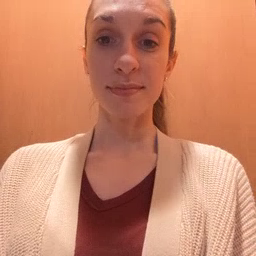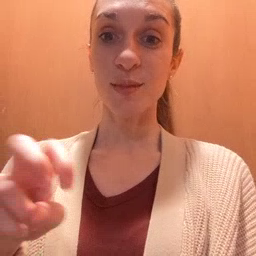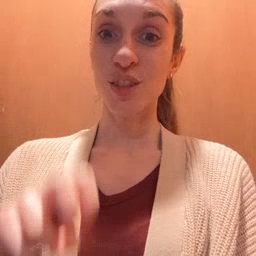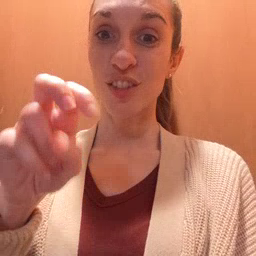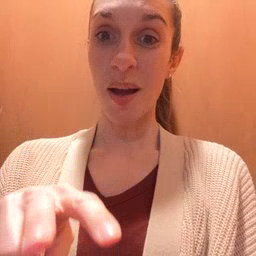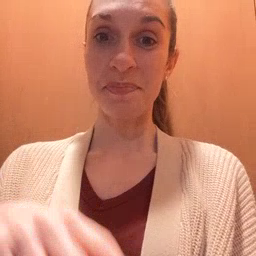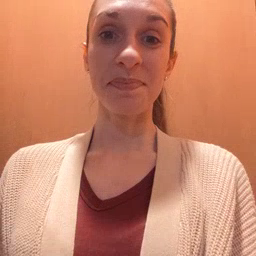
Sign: jump